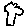
Label: tree